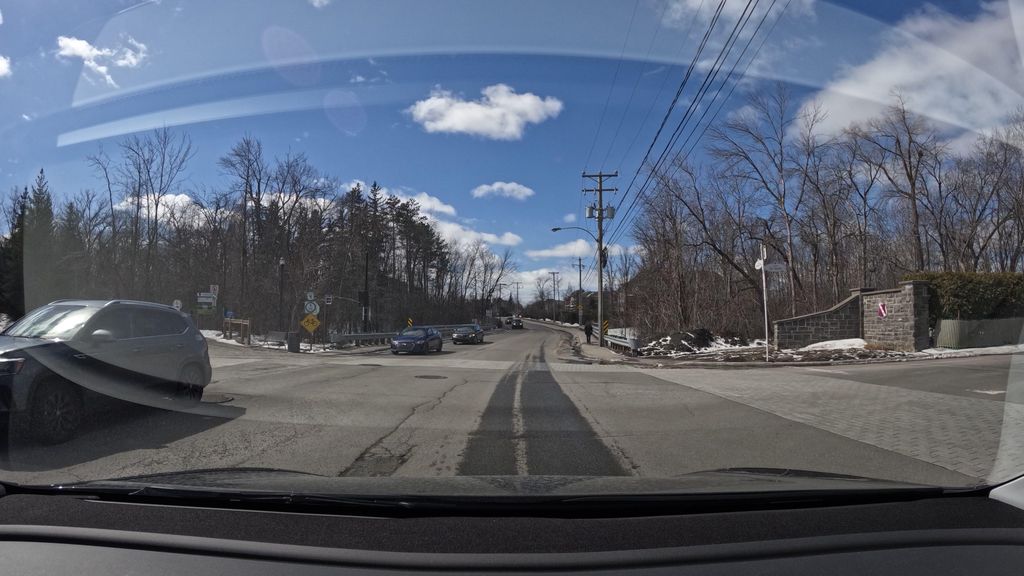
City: montreal